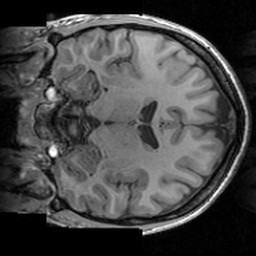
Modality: T1w
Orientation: coronal
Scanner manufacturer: siemens
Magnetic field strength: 3 T
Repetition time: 1.63 s
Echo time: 0.00311 s